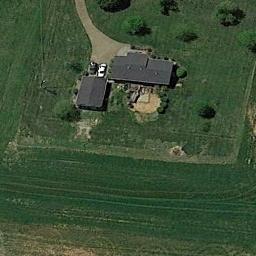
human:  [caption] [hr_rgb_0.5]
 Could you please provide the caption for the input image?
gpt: The sparse residential is surrounded by grass .

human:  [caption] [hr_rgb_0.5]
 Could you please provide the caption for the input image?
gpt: A path leads to these two houses which are surrounded by lawn .

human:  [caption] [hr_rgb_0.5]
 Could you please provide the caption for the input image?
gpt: The sparse residential is on the grass next to some trees .

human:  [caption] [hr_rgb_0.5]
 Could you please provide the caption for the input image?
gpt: There are two houses in a sparse residential area, Along with grass and a trail .

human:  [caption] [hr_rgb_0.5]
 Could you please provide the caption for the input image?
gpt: A sparse residential area with two black buildings on the green meadow .